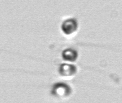
Label: Chaetoceros